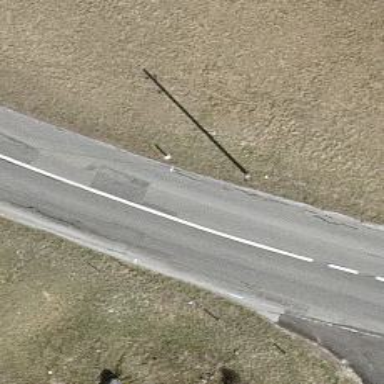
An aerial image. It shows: Minor power line with 3 cables.